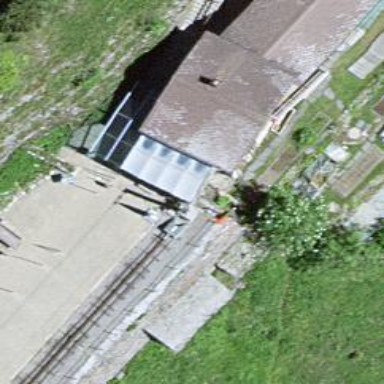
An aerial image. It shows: Railway buffer stop.